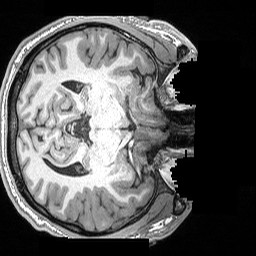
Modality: T1w
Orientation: axial
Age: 23
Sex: male
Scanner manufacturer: siemens
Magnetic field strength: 3 T
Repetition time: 2.17 s
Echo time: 0.00169 s